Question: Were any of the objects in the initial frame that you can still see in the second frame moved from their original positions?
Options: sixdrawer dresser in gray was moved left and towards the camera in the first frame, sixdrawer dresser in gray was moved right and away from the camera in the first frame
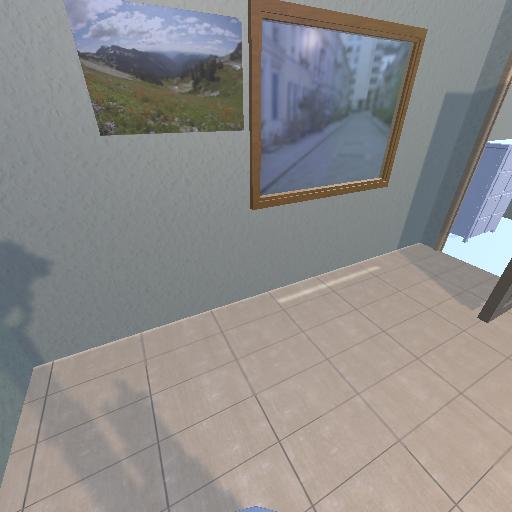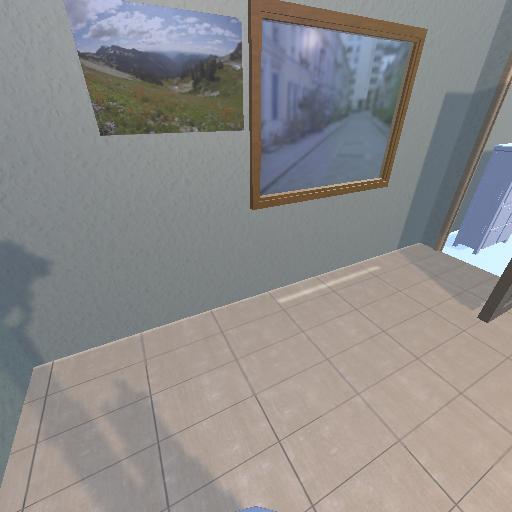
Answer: sixdrawer dresser in gray was moved left and towards the camera in the first frame